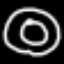
Label: donut